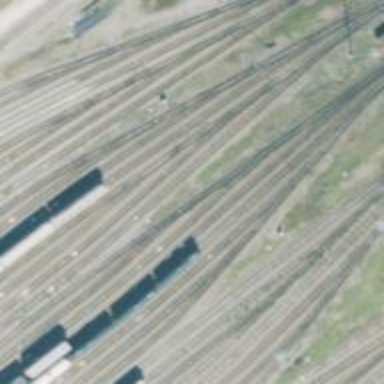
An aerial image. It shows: Railway yard in service.